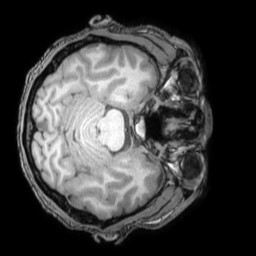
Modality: T1w
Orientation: axial
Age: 21
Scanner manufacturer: philips
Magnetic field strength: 3 T
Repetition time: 0.007 s
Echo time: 0.003501 s